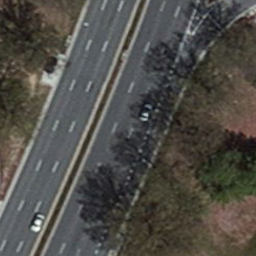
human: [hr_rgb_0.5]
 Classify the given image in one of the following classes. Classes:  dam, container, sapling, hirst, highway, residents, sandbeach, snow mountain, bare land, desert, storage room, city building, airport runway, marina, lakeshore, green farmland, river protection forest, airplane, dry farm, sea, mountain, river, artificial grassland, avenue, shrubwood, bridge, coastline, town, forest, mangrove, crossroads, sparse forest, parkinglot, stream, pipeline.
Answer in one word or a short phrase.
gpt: highway